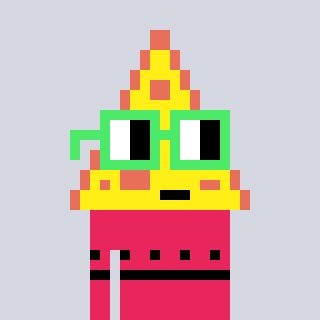
a pixel art character with square light green glasses, a pizza-shaped head and a redpinkish-colored body on a cool background